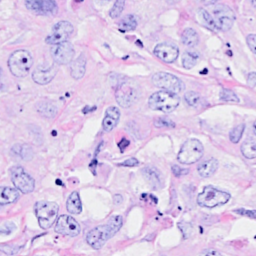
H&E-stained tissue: Breast